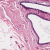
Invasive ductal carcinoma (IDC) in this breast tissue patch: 0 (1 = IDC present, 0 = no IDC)